Field crop: maize
Growth stage: 2
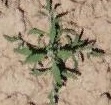
Species: atriplex